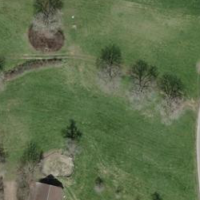
EUNIS habitat code: 52
Species observed at this site:
Gryllus campestris